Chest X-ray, AP view. Patient: 72 years old, sex F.
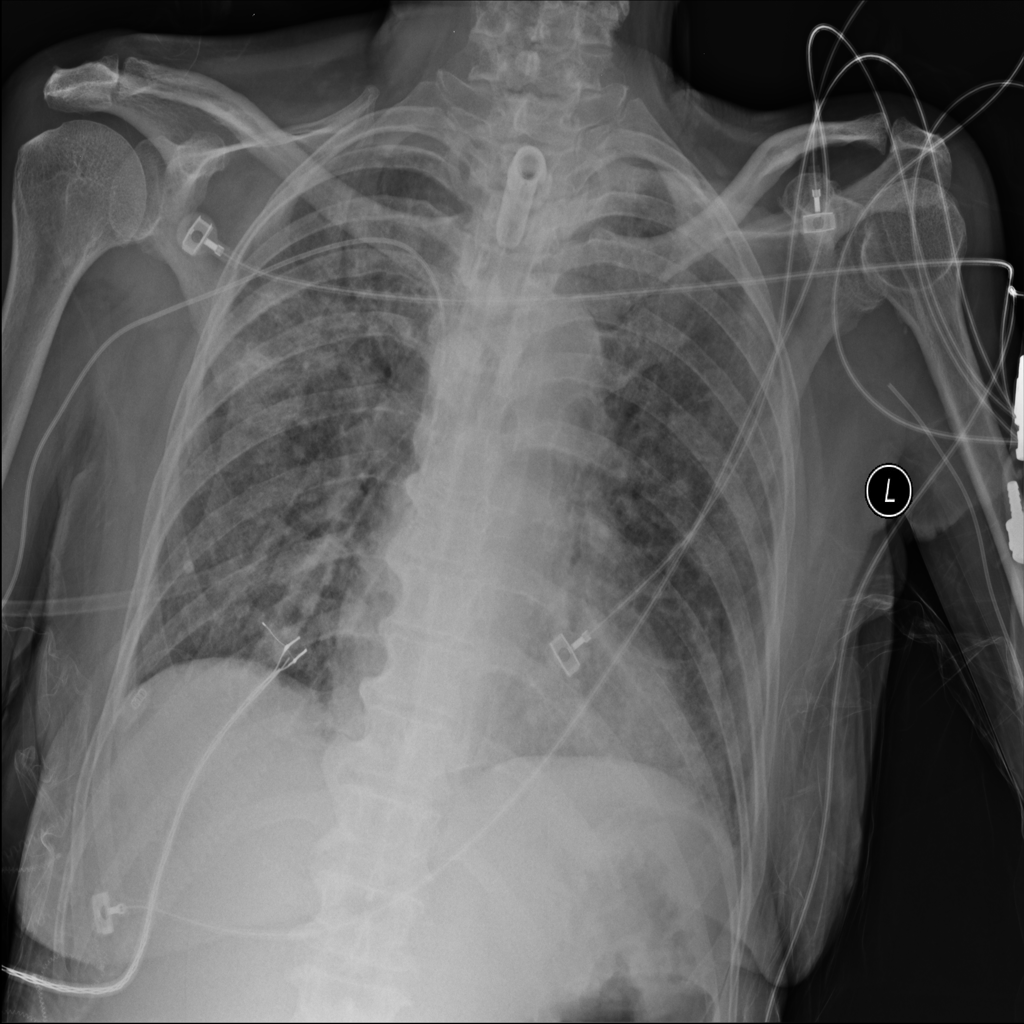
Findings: Edema, Infiltration, Pneumonia